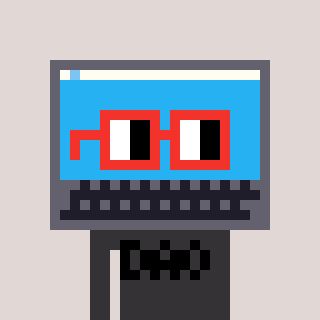
a pixel art character with square red glasses, a laptop-shaped head and a grayscale-colored body on a warm background